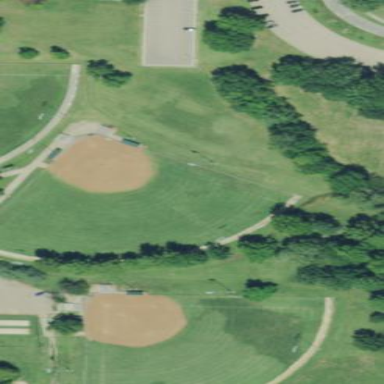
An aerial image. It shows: Baseball pitch for leisure and sports activities.